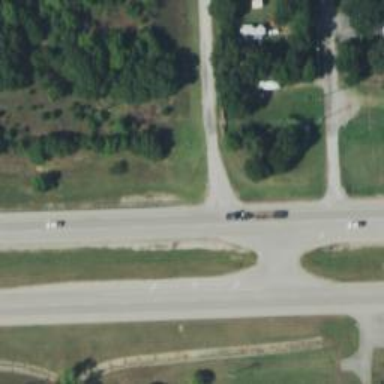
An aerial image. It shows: Stop road.